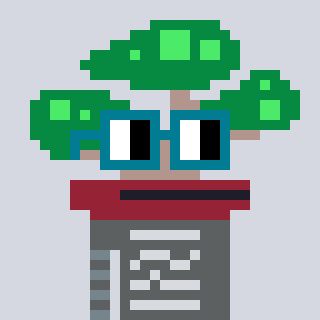
a pixel art character with square dark green glasses, a bonsai-shaped head and a slimegreen-colored body on a cool background